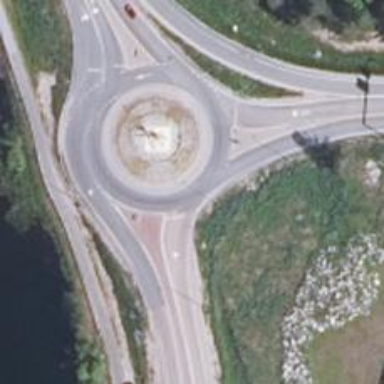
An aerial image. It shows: Asphalt road designated as trunk highway that features roundabout.